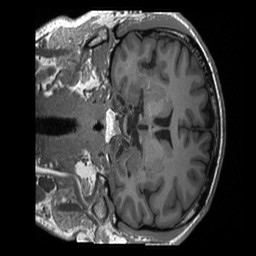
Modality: T1w
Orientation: coronal
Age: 49
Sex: male
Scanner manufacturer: siemens
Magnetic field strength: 3 T
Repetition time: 2.4 s
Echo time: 0.00224 s